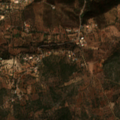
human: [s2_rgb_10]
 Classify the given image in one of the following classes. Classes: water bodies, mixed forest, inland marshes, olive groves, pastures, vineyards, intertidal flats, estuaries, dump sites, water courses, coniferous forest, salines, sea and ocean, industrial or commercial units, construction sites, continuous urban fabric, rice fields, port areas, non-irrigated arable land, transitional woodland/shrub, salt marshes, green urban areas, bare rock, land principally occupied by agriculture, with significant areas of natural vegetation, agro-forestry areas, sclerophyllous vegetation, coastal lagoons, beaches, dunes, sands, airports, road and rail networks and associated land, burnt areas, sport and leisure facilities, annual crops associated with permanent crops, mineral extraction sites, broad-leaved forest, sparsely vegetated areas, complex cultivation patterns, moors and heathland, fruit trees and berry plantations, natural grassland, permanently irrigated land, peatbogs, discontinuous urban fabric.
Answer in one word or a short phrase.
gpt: olive groves, complex cultivation patterns, land principally occupied by agriculture, with significant areas of natural vegetation, broad-leaved forest, sclerophyllous vegetation